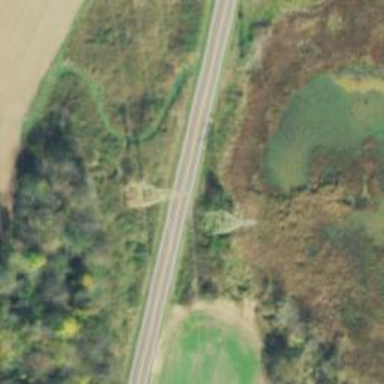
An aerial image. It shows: Lattice structure tower.